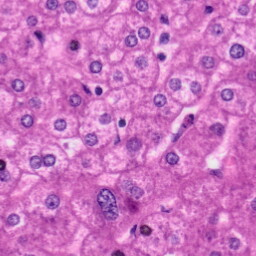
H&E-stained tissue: Liver